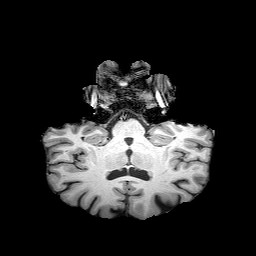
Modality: T1w
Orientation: sagittal
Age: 63
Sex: female
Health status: healthy